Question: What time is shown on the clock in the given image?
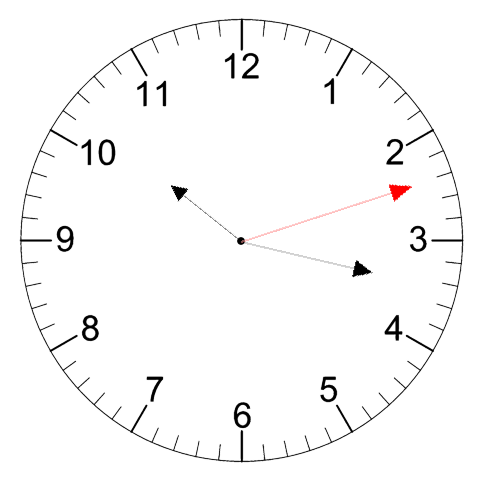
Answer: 10:17:12